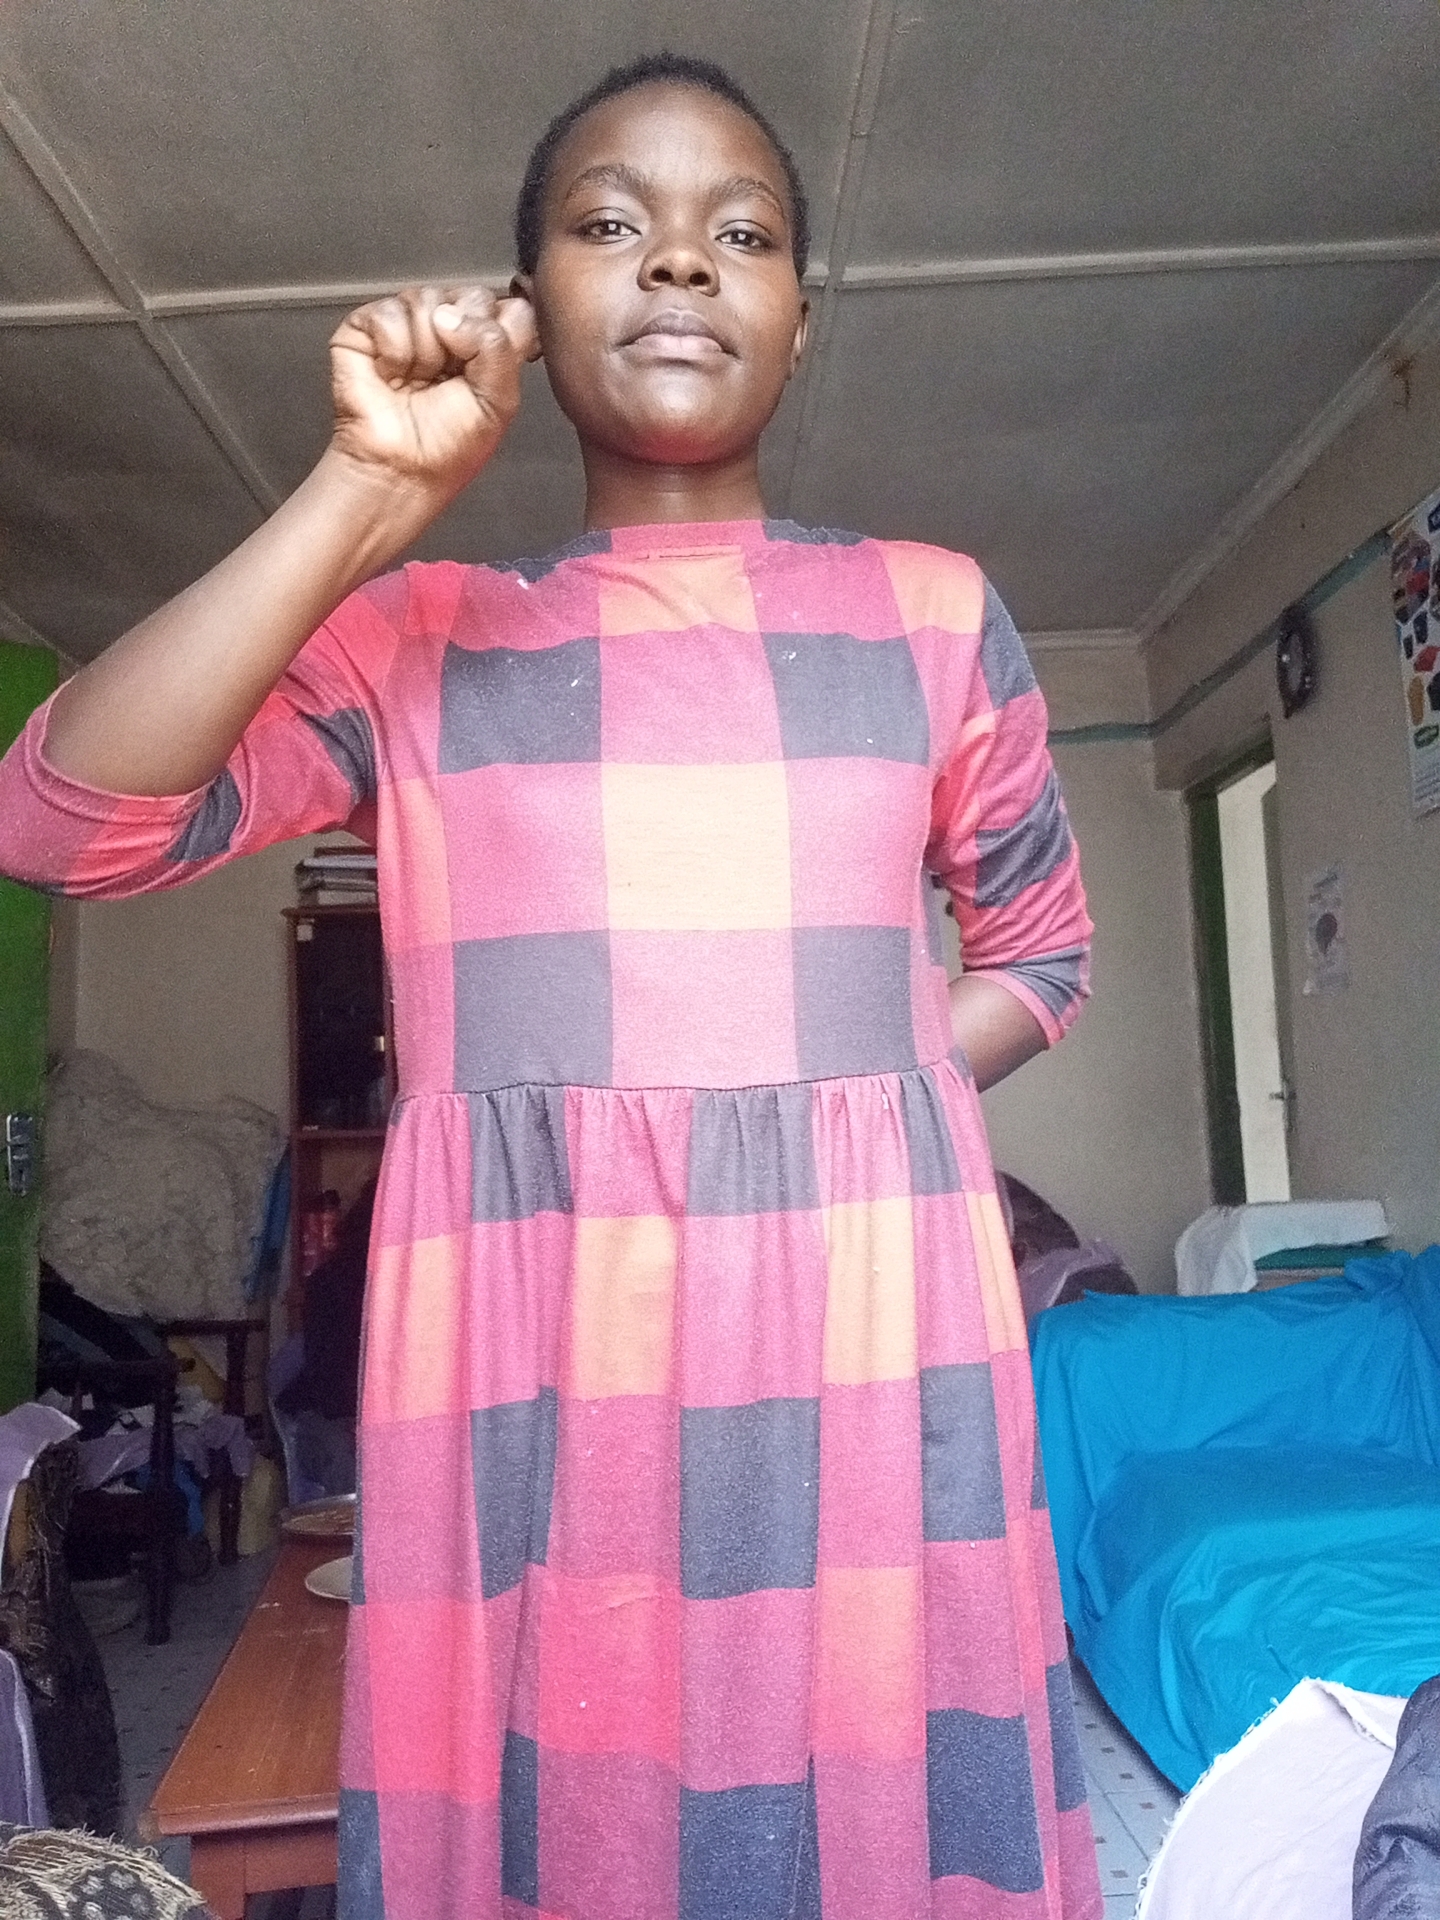
Label: noise